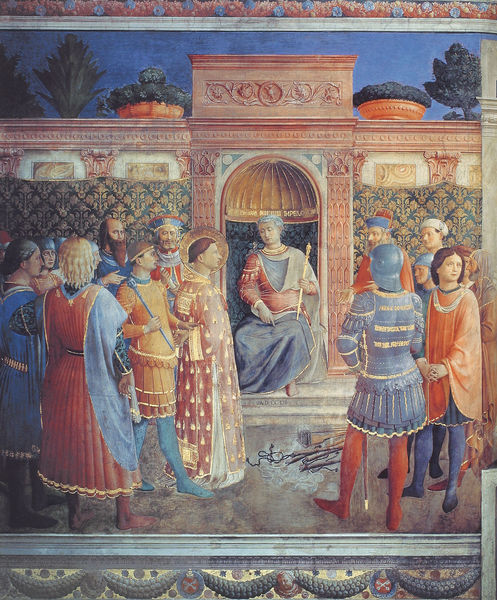
Titel: Freskenzyklus der Cappella Niccolina: Darstellung von Szenen aus dem Leben der Erzdiakone Stephanus und Laurentius
Künstler: Fra Angelico
Standort: Rom, Città del Vaticano, Palazzi Vaticani, Cappella Niccolina (EU - I - Latium)
Schlagwörter: blau, gemälde, himmel, bäume, menschen, braun, bunt, frankreich, kleider, männer, säule, gebäude, rot, bart, blond, wand, vorhang, gold, mantel, pflanzen, locken, renaissance, garten, schalen, italien, mauer, farbe, kaiser, könig, soldaten, thron, nische, asien, soldat, mäntel, kittel, helm, herrscher, tron, ritter, rüstung, girlanden, heiligenschein, mönch, heiliger, palmen, strumpfhosen, muschel, fresko, gefangener, zepter, menschne, heilgenschein, herrrscher, #schalen, schalken